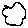
Label: cloud